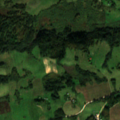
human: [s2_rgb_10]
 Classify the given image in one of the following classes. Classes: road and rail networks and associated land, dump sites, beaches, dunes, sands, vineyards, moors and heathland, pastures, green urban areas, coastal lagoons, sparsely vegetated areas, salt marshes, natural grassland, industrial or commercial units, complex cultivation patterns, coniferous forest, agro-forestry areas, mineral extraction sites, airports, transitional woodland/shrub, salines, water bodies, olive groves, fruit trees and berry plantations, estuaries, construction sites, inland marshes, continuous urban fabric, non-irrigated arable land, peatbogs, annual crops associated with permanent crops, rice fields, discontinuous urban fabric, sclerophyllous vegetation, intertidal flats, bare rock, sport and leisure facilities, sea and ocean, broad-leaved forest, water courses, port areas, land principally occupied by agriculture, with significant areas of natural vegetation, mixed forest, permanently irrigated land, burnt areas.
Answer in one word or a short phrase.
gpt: pastures, complex cultivation patterns, land principally occupied by agriculture, with significant areas of natural vegetation, broad-leaved forest, transitional woodland/shrub